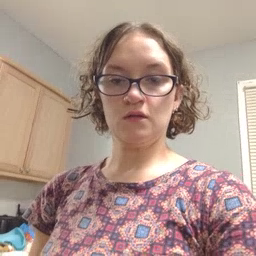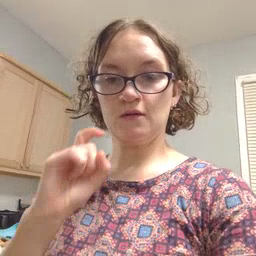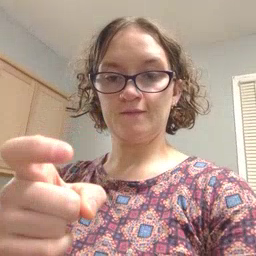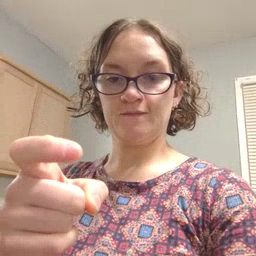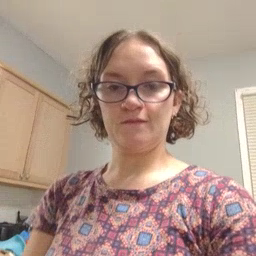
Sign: gift